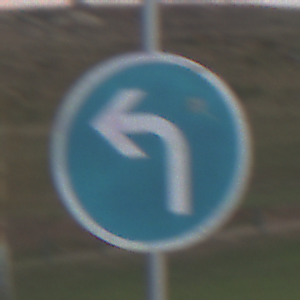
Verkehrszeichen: VorgeschriebeneFahrtrichtungLinks
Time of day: SunriseSunset
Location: Outdoor (RoadRail)
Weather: PartlyCloudy
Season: NotSpecified
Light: Natural